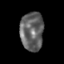
Tissue: skin
Cell type: Epithelial cells
Senescence score: 0.2266
Nuclear area (px): 876
Mean DAPI intensity: 99.879